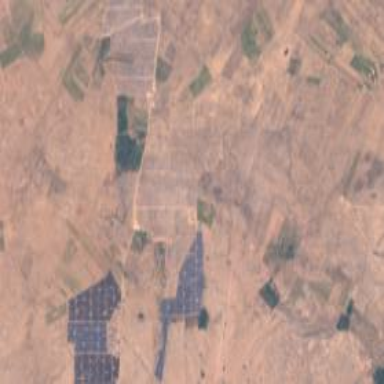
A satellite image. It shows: Wall surrounding solar power plant with photovoltaic panels generating electricity.